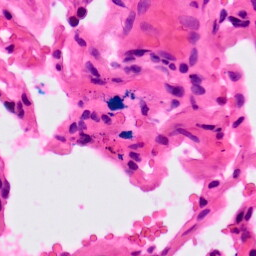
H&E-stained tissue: Lung